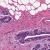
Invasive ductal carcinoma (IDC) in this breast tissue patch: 0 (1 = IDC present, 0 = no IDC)